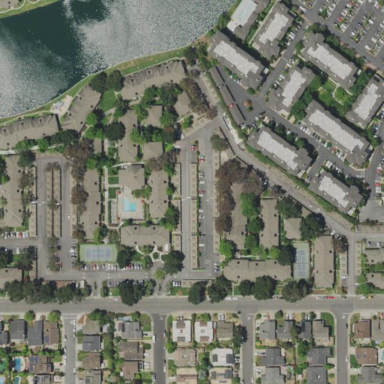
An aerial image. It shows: Residential area with apartments.